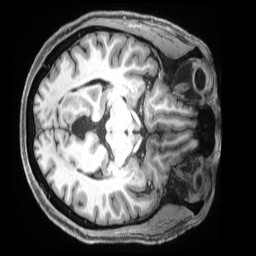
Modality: T1w
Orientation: axial
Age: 63
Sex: male
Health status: ill
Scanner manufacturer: siemens
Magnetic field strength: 3 T
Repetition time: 2.5 s
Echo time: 0.00181 s